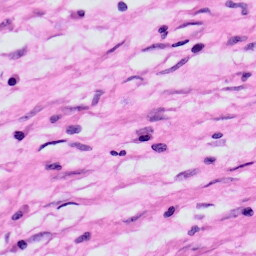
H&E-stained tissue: Skin